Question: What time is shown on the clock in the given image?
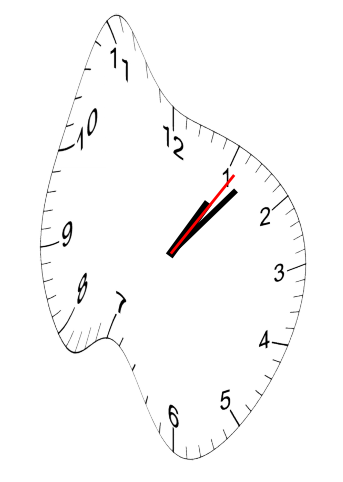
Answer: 01:07:06